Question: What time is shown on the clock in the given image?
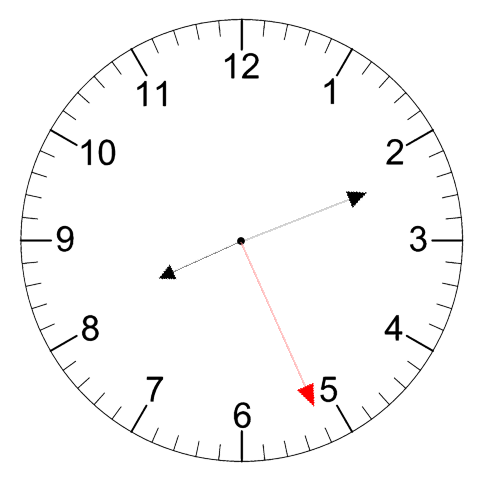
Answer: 08:11:26